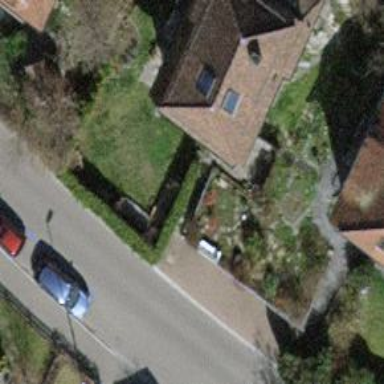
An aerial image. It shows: Detached building with half-hipped roof shape.